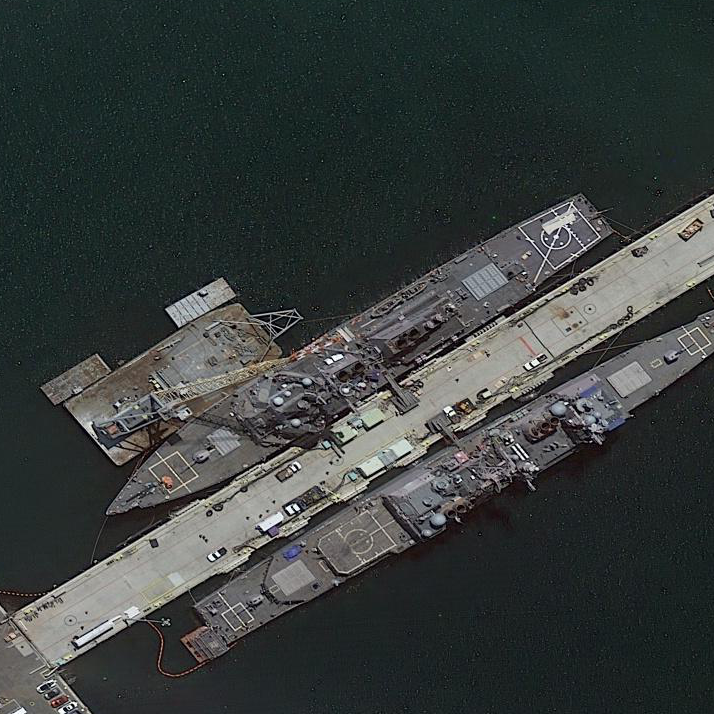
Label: destroyer